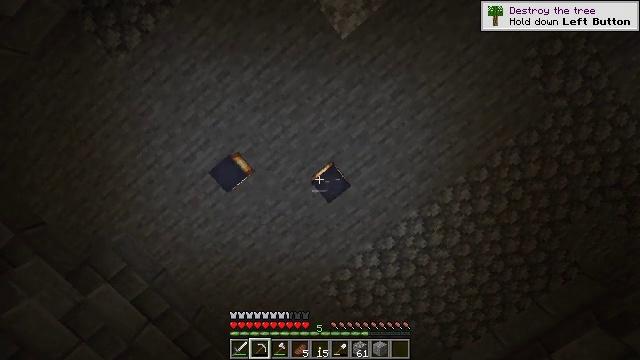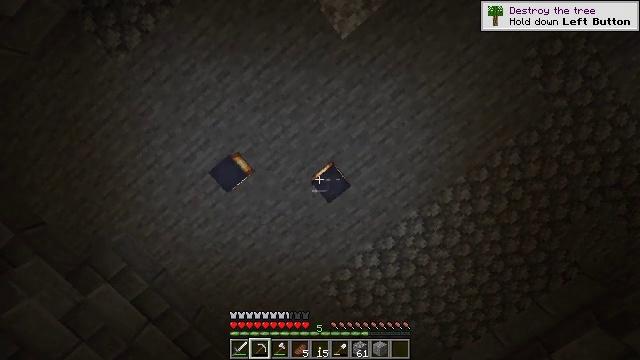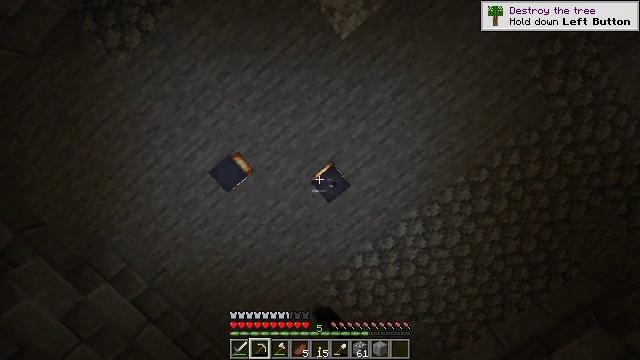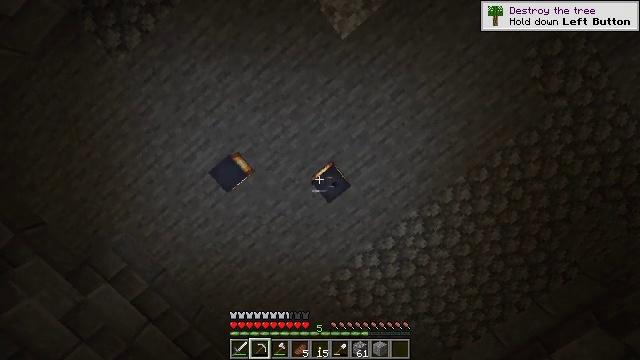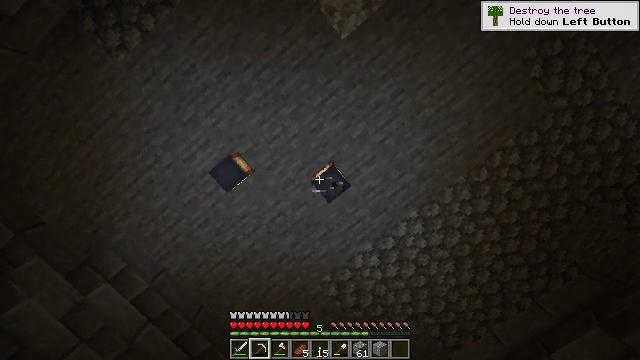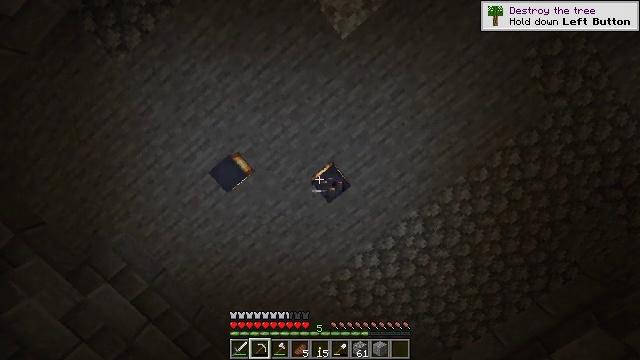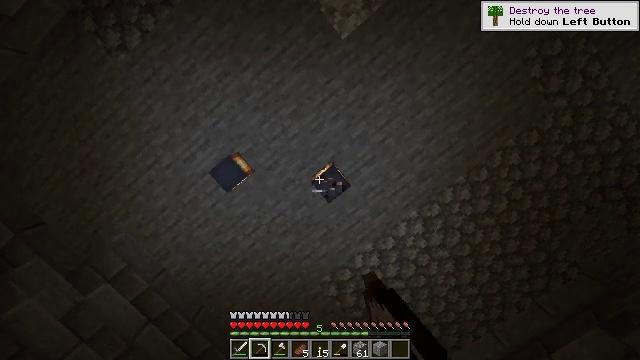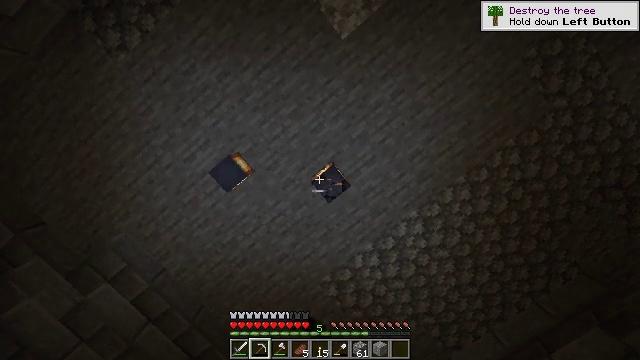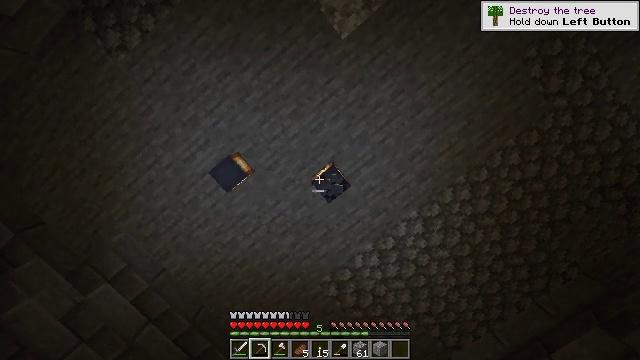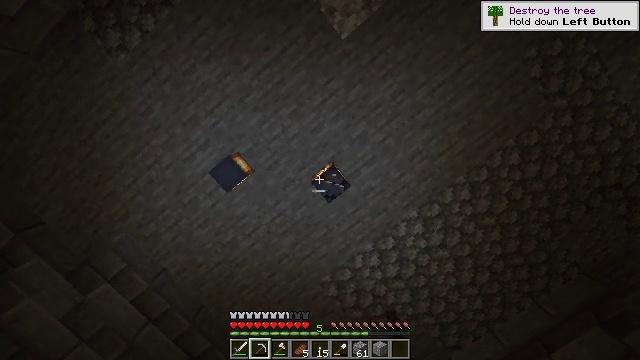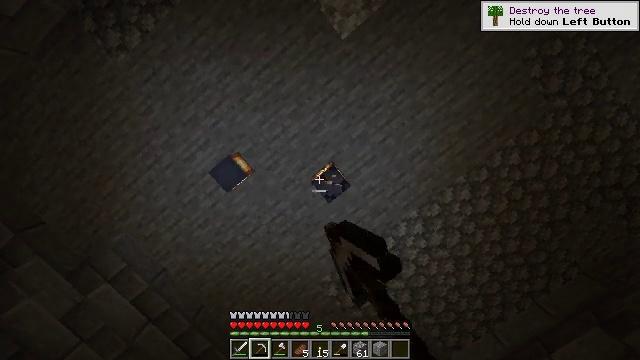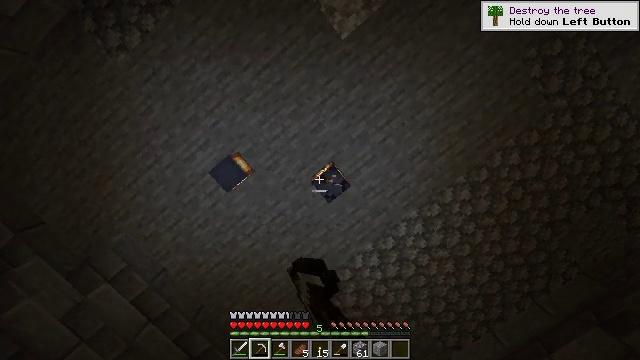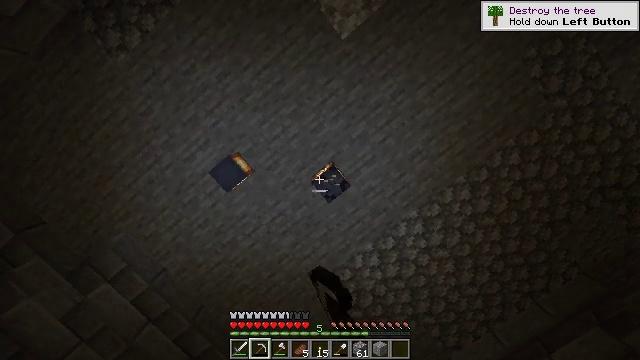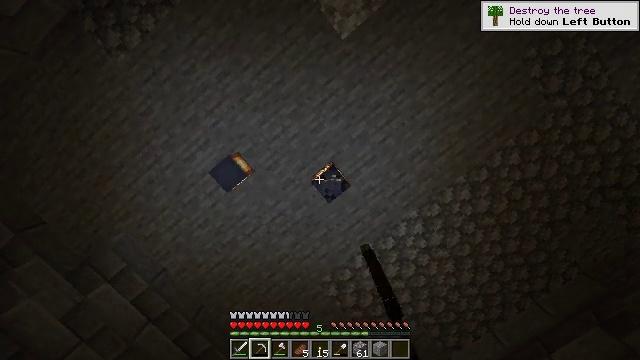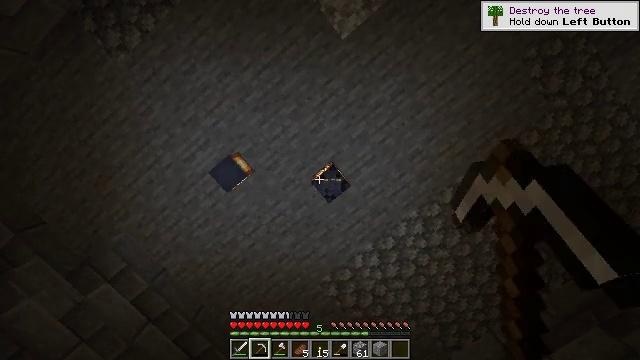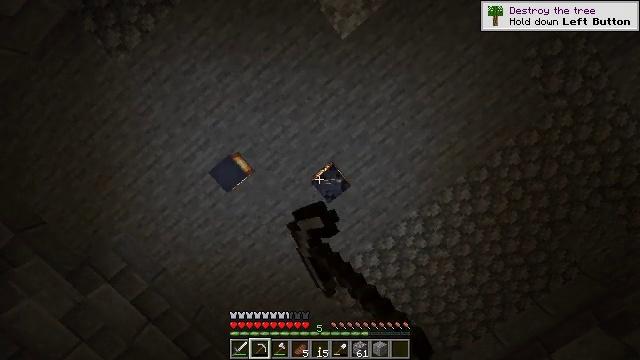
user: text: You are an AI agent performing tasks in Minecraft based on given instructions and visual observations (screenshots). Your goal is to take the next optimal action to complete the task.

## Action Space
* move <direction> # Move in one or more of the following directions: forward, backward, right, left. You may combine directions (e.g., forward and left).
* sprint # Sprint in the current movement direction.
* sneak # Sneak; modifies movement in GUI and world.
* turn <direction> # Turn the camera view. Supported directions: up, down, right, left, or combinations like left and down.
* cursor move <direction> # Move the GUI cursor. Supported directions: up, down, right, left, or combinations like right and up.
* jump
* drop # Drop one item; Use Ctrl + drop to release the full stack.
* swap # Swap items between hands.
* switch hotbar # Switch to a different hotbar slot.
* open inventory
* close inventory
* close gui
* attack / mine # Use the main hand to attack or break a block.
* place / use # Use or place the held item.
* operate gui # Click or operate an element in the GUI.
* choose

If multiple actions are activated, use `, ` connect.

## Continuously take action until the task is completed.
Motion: motion action
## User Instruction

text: Gather the lantern to use it later.
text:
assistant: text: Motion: attack / mine
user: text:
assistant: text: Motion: attack / mine
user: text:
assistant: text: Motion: attack / mine
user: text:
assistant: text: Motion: attack / mine
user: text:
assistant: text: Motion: attack / mine
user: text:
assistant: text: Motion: attack / mine
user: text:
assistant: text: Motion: attack / mine
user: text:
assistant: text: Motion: attack / mine
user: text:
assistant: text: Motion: attack / mine
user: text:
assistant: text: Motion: attack / mine
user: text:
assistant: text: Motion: attack / mine
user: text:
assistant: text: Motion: attack / mine
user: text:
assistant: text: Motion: attack / mine
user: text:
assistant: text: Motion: attack / mine
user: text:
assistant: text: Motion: attack / mine
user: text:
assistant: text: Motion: attack / mine
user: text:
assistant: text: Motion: attack / mine
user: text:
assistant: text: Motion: attack / mine
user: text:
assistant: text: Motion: attack / mine
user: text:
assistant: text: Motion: attack / mine
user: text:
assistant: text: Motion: attack / mine
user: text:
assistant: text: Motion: no_op
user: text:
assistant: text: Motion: no_op
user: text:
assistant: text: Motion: no_op